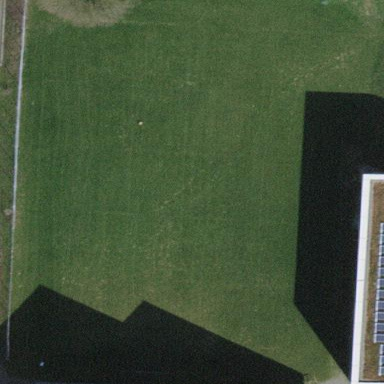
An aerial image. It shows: Grass pitch designated for soccer.